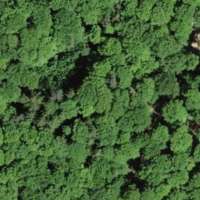
EUNIS habitat code: 41
Species observed at this site:
Neottia nidus-avis
Daphne laureola